Question: Here is my R code and below is the resulting plot.
'''
ggplot(Data,aes(x=P, y=T, colour=Study , fill=Method, shape=Direction))
+ geom_point(size=2, alpha=0.5)
+ scale_shape_manual(values=c(22,23,24),labels=c("1","2","3"))
+ scale_colour_manual(values=cp2,labels=cp2)
+ scale_fill_manual(values=c("white","black"),labels=c("1","2"))
'''
Why is the legend only showing the first value for shape and showing incorrect values for fill (the second should be empty)?
Also, should I be using instead of ?
(I'm using RStudio Version 0.98.1091 and R version 3.1.2 on 64 bit Windows 7)
I realise now that the symbols appear correctly in the exported image (I hadn't noticed!) ... it's only in RStudio that the symbols don't work (the fill issue persists but is resolved using the answers from <URL>.

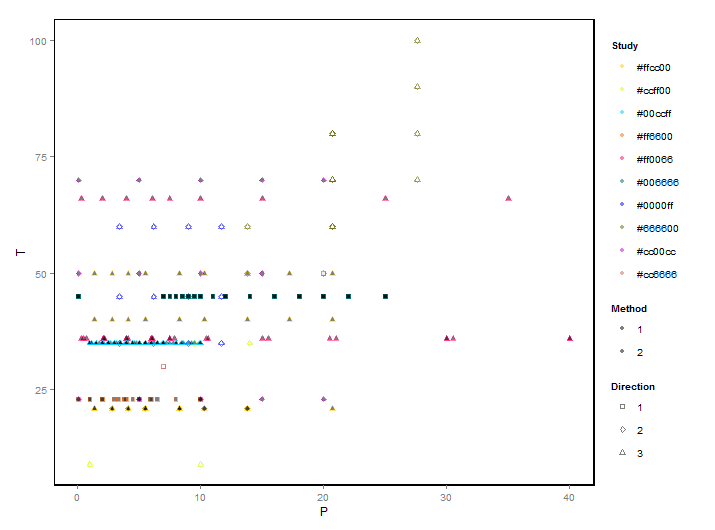
Answer: This (reproducible) example gets you partway there, by using 'guide_legend()' with 'override.aes' to set the point type for the 'fill' legend to one that actually uses a filled background. For your other questions, it would help if you could clarify what you're expecting the 'shape' (in this case 'gear') legend to look like.
Load package:
'''
library("ggplot2")
'''
Modify built-in 'mtcars' data frame:
'''
mm <- transform(mtcars,
am=factor(am),
gear=factor(gear),
carb=factor(carb>1),
cyl=factor(cyl))
theme_set(theme_classic()) ## blank background
ggplot(mm,
aes(x=wt, y=mpg, colour=cyl,
fill=carb, shape=gear))+
geom_point(size=2, alpha=0.5)+
scale_shape_manual(values=c(22,23,24))+
scale_fill_manual(values=c("white","black"),
guide=guide_legend(override.aes=list(shape=22)))
'''